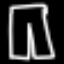
Label: pants